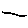
Label: line